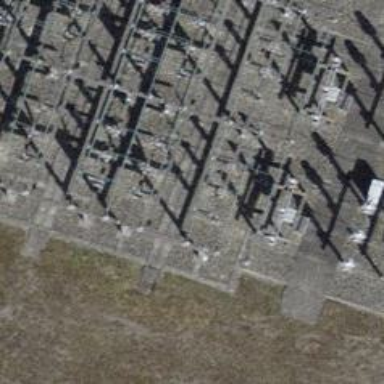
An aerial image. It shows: Power line with three cables configured as busbar.